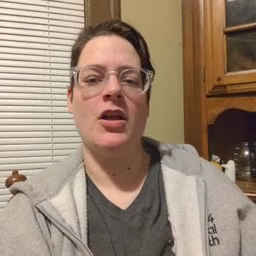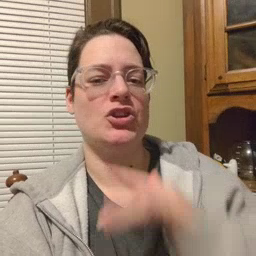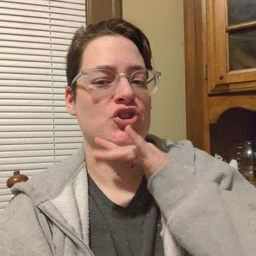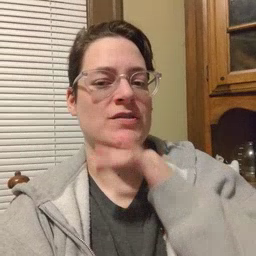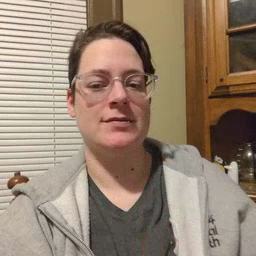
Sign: dirty